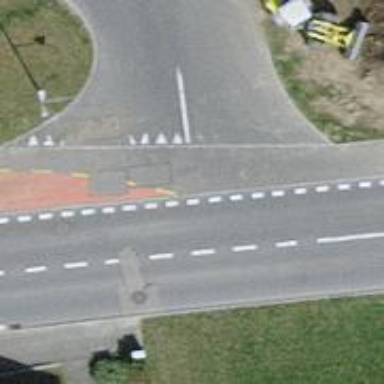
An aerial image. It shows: Road with "give way" sign.